Question: I have the problem, that comparing values after changing the type (in this case to int) does not work:

In my point of view (see the debugger), '_pkValue' and '_defaultValue' are both 'integers' with the same value.
The problem is, that the if-statement should not be entered, because both values are '0'.
I'm sure it is a very simple thing, but i can't figure it out.
'''
object pkVal = pks.First().Value.GetValue(this, null);
if (pkVal != null)
{
var defaultValue = TypeHelper.GetDefaultValue(pkVal.GetType());
var _pkValue = Convert.ChangeType(pkVal, pkVal.GetType());
var _defaultValue = Convert.ChangeType(defaultValue, pkVal.GetType());
if (_pkValue != _defaultValue)
{
canset = false;
}
}
'''
'''
object pkVal = pks.First().Value.GetValue(this, null);
if (pkVal != null)
{
var defaultValue = Simplic.TypeHelper.GetDefaultValue(pks.First().Value.PropertyType);
if (!pkVal.Equals(defaultValue))
{
canset = false;
}
}
'''
Thank you!
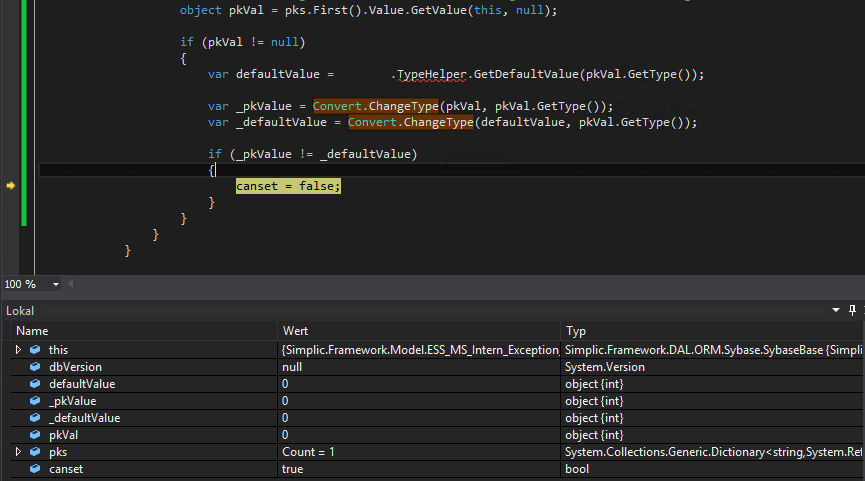
Answer: Your problem is that '_pkValue' and '_defaultValue' aren't integers, they're <URL>.
The static type of the variables is 'object', which means that your '!=' operator is checking for reference equality rather than comparing the boxed integer values.
You can use the polymorphic <URL> method to check for value equality:
'''
if (!_pkValue.Equals(_defaultValue))
{
canset = false;
}
'''